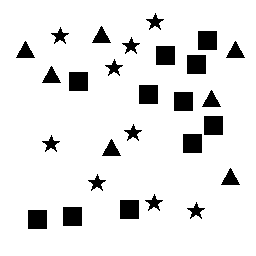
Squares: 11
Triangles: 7
Stars: 9
Total shapes: 27